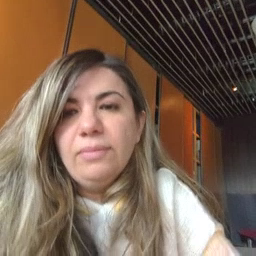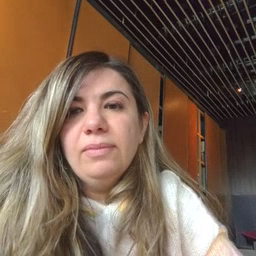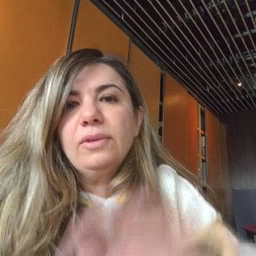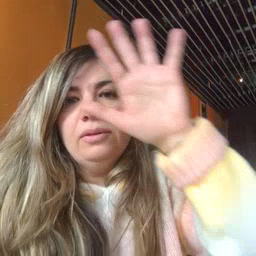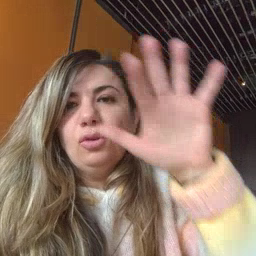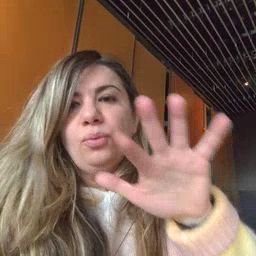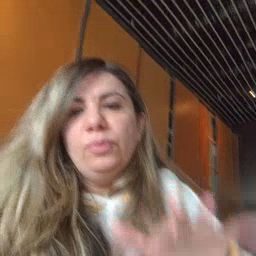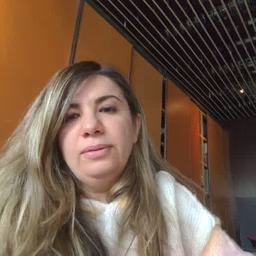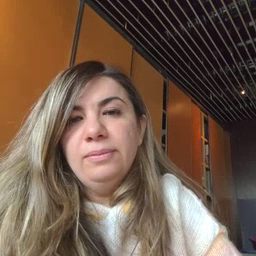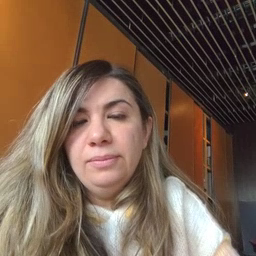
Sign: snow